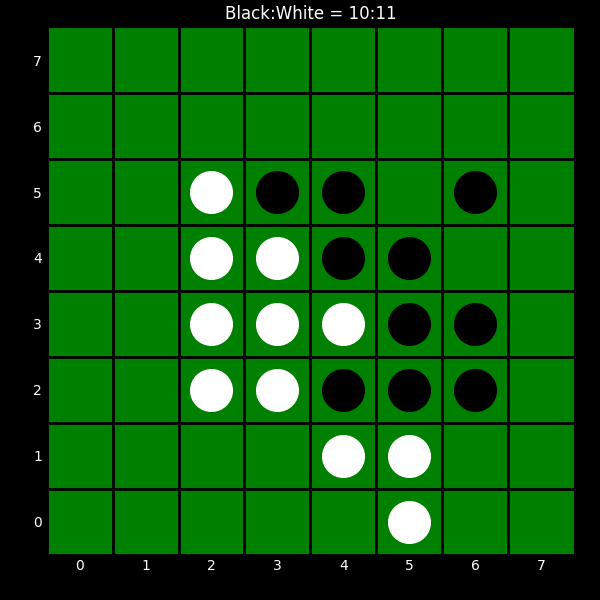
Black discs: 10
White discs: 11